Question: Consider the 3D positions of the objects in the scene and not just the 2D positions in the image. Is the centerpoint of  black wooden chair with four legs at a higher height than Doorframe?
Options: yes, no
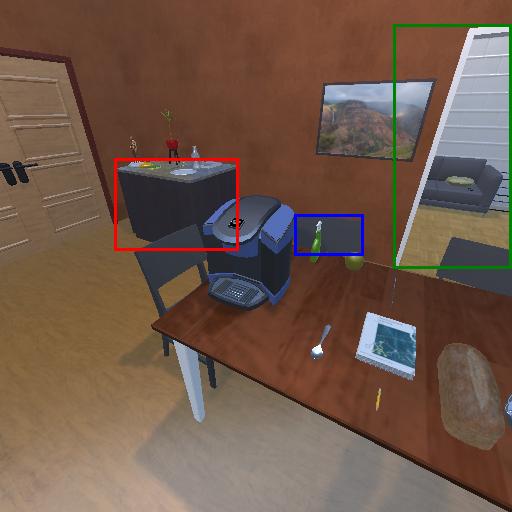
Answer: yes